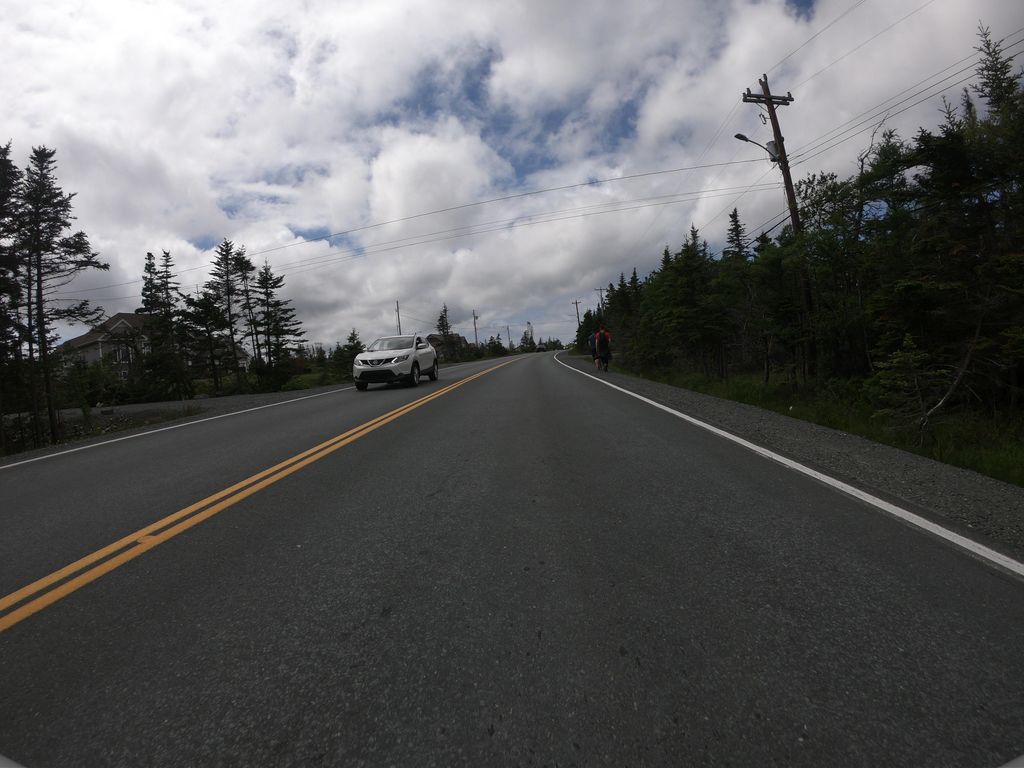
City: st_johns